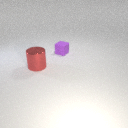
large red metal cylinder in front of small purple rubber cube